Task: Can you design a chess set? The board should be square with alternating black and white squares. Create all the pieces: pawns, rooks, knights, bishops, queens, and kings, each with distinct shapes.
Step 3537:
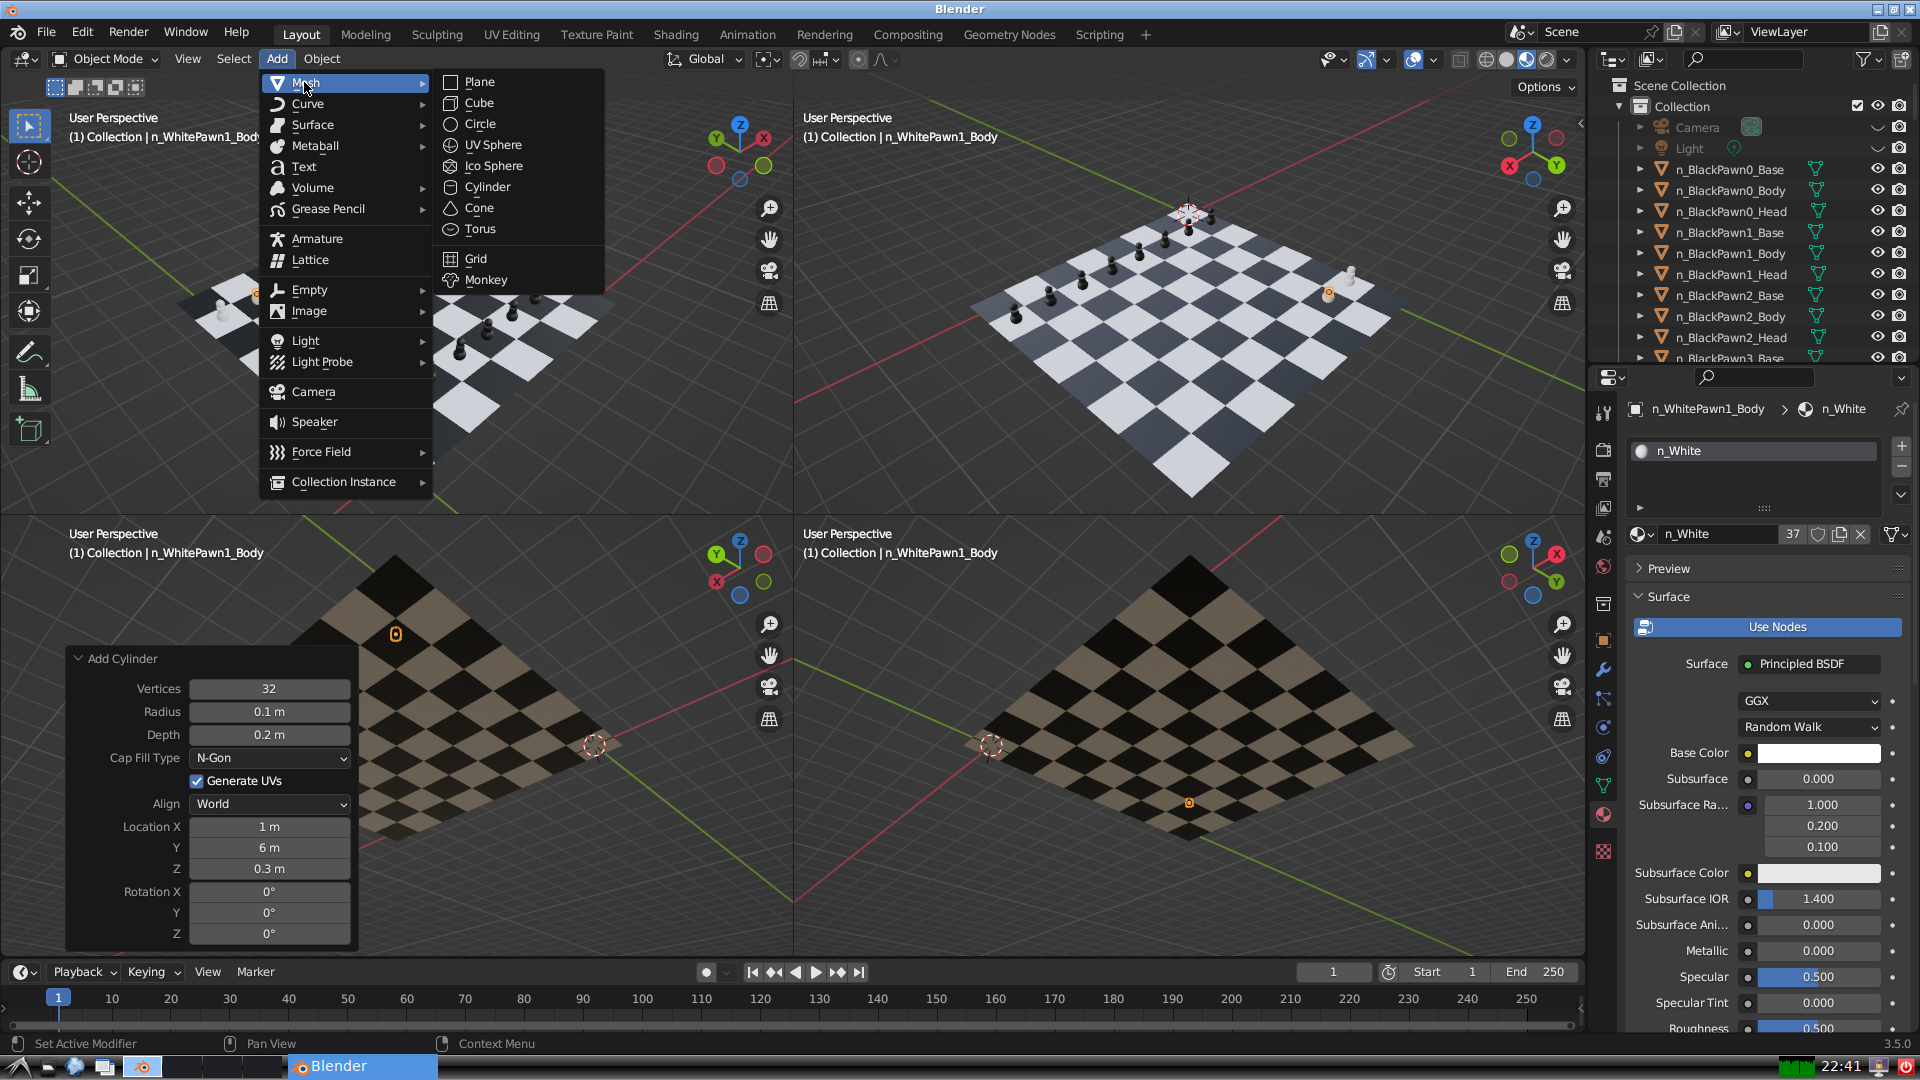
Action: {"mouse_move": [499, 144]}